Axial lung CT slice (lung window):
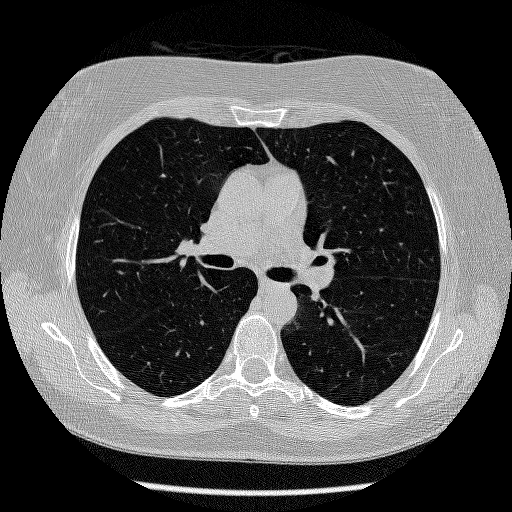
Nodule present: no